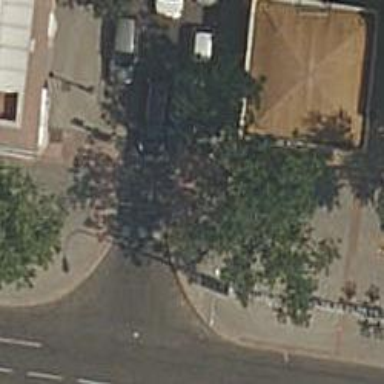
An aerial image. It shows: Crossing with traffic signals. It is zebra crossing.